Question: I've gotten my database set up for my website and I'm a little baffled on how I should write the SQL query to display the information how I want it.
Here's an image of how my database is setup and an example of how I want to display it:

Here's the SQL query I wrote to get the information (Im open to writing a better solution)
'''
SELECT * FROM drinks_category, drinks_lookup, drinks
WHERE drinks.drink_id = drinks_lookup.drink_id
AND drinks_lookup.drinks_category_id = drinks_category.drinks_category_id
'''
This gets me all the info but I'm not sure how to write the output to get it to show how i want.
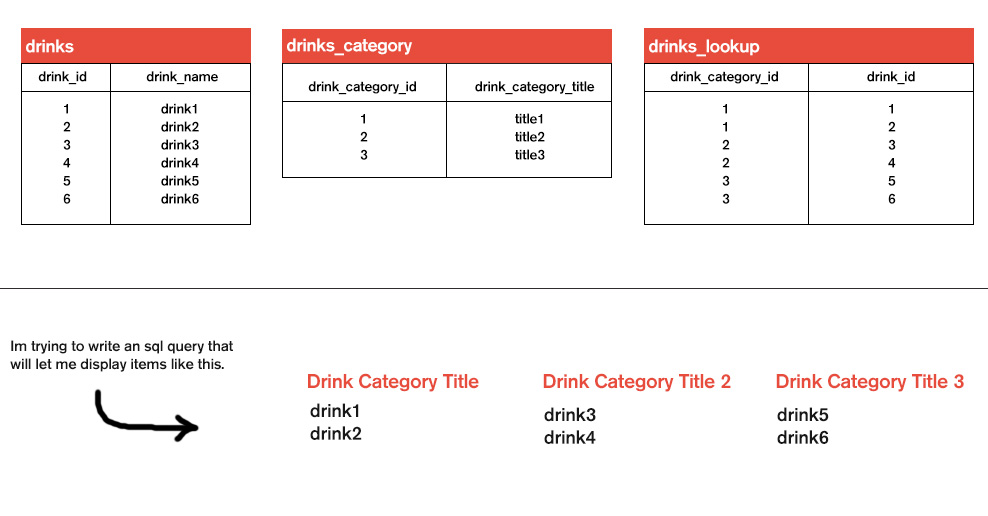
Answer: One solution is to order by category:
'''
SELECT *
FROM drinks_category, drinks_lookup, drinks
WHERE drinks.drink_id = drinks_lookup.drink_id
AND drinks_lookup.drinks_category_id = drinks_category.drinks_category_id
ORDER BY drinks_category.drink_category_title
'''
With that, you can loop in PHP, and output a new header whenever a new category appears. Something like this:
'''
<?php
$last_category = 0;
foreach($data as $row) {
if($row['drinks_category_id'] != $last_category) {
echo '<h1>' . $row['drink_category_title'] . '</h1>';
}
echo '<div>' . $row['drinks_name'] . '</div>';
$last_category = $row['drinks_category_id'];
}
?>
'''
You should probably use nested html lists instead of the markup above, but this should get you started.